Question: I have problem with positioning:

I cannot set exactly 'top: 50%' and 'left: 50%' on both photo and text because it isn't 50%. I try by hand set that 50% which is more like 46%.
When I change size of window text moves. I don't know what to Do and I am looking for answer for 2 hours
'''
.photo-box {
background: linear-gradient(250deg, rgba(251, 10, 237, 0.84), rgba(0, 186, 255, 0.91) 50%, rgba(15, 226, 98, 1));
width: 100vw;
text-align: center;
font-size: 30px;
padding-top: 70px;
padding-bottom: 70px;
margin-left: auto;
margin-right: auto;
color: #f0eeee;
font-family: sans-serif;
position: relative;
}
.tytul {
display: flex;
text-align: center;
position: absolute;
top: 46%;
left: 45.3%;
}
.zdj-pierw img {
border-radius: 100px;
align-items: center;
justify-content: center;
}
'''
'''
<div class="photo-box" style="">
<div class="tytul">Strona WWW </div>
<div class="zdj-pierw">
<img src="https://picsum.photos/200/200/?random" width="200" height="200" />
</div>
</div>
'''
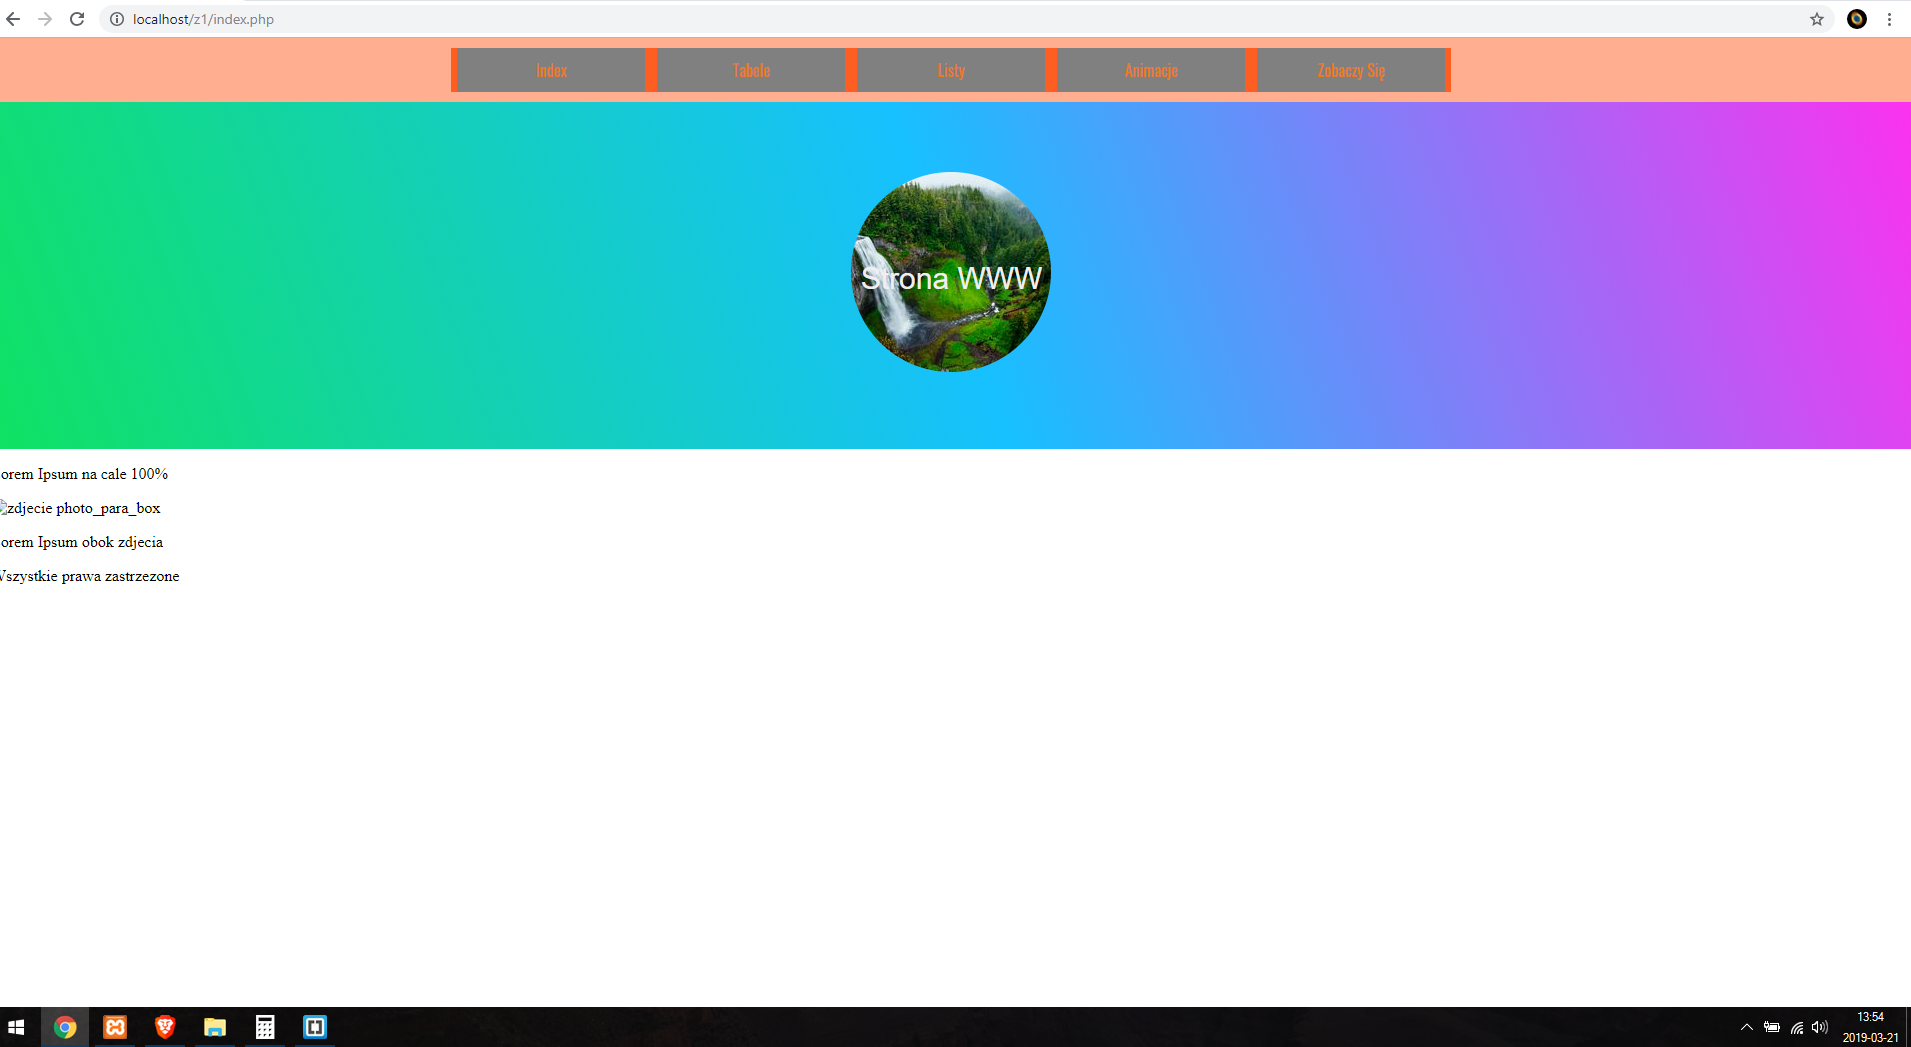
Answer: You should be using 'flex' properties on the parent, not just on the item you want to place.
I've also changed your 'border-radius' to '50%', as this is a perfect round, no matter what the size of the image.
'''
.photo-box {
background: linear-gradient(250deg, rgba(251, 10, 237, 0.84), rgba(0, 186, 255, 0.91) 50%, rgba(15, 226, 98, 1));
width: 100vw;
font-size: 30px;
padding-top: 70px;
padding-bottom: 70px;
color: #f0eeee;
font-family: sans-serif;
position: relative;
display: flex;
justify-content: center;
align-items: center;
}
.tytul {
position: absolute;
}
.zdj-pierw img {
border-radius: 50%;
}
'''
'''
<div class="photo-box" style="">
<div class="tytul">Strona WWW </div>
<div class="zdj-pierw">
<img src="https://picsum.photos/200/200/?random" width="200" height="200" />
</div>
</div>
'''